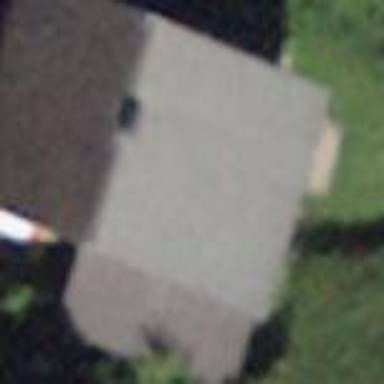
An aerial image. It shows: Detached building with gabled roof.